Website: walmart
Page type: account-selection
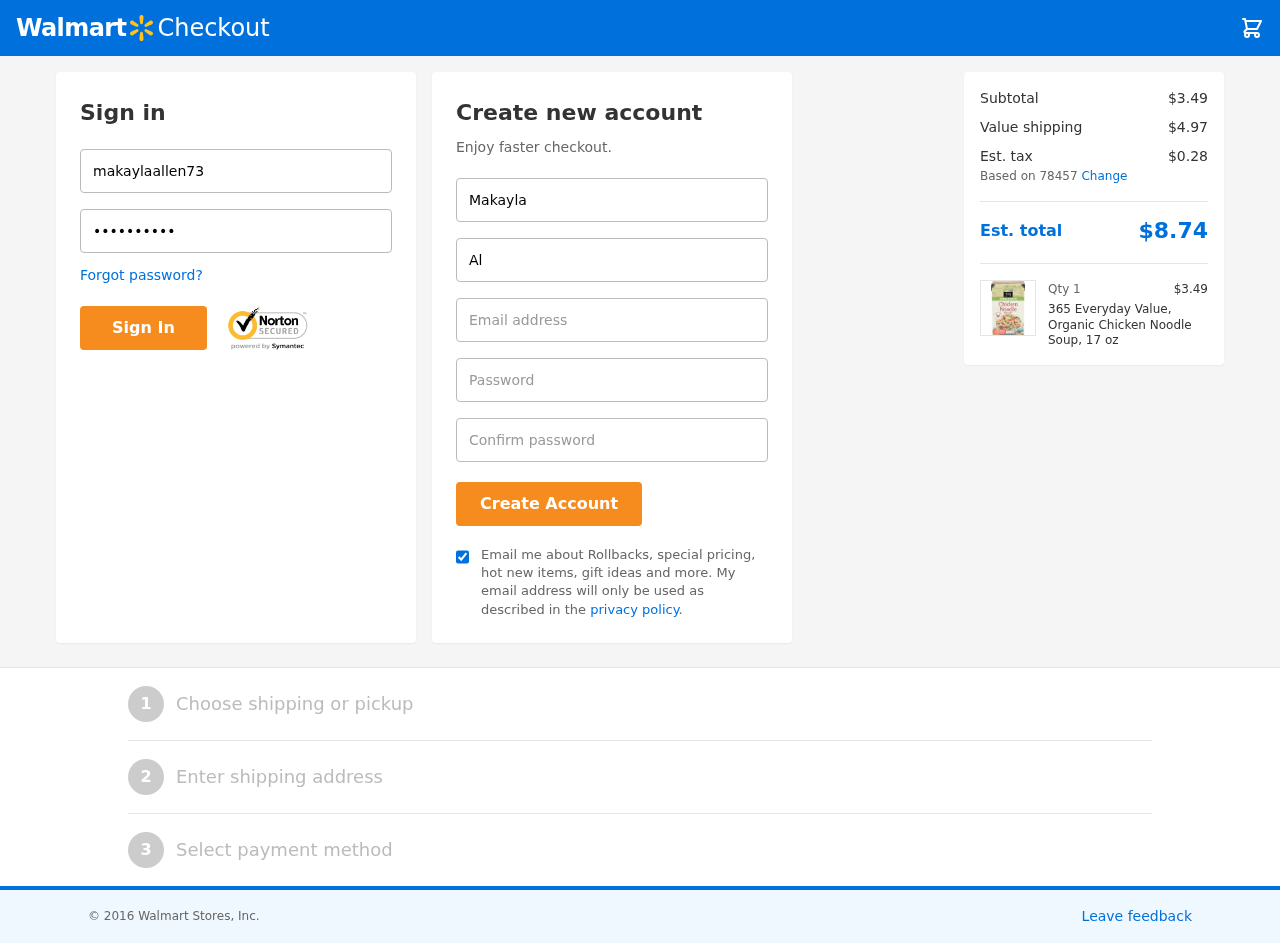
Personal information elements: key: PII_EMAIL
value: makaylaallen@hotmail.com
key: PII_FIRSTNAME
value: Makayla
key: PII_LASTNAME
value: Allen
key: PII_LOGIN_USERNAME
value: makaylaallen73
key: PII_POSTCODE
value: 78457
Product elements: key: PRODUCT1_NAME
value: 365 Everyday Value, Organic Chicken Noodle Soup, 17 oz
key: PRODUCT1_PRICE
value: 3.49
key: PRODUCT1_QUANTITY
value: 1
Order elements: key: ORDER_SUBTOTAL
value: $3.49
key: ORDER_SHIPPING_COST
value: $4.97
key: ORDER_TAX
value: $0.28
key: ORDER_TOTAL
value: $8.74